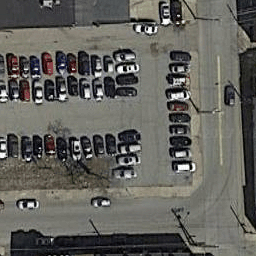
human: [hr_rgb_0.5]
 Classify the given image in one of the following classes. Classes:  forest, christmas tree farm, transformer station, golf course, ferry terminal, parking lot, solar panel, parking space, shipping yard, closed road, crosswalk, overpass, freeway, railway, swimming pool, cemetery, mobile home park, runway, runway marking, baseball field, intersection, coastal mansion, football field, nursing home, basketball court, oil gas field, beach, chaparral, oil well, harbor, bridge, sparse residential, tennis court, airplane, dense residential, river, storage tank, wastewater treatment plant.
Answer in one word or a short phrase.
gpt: parking lot